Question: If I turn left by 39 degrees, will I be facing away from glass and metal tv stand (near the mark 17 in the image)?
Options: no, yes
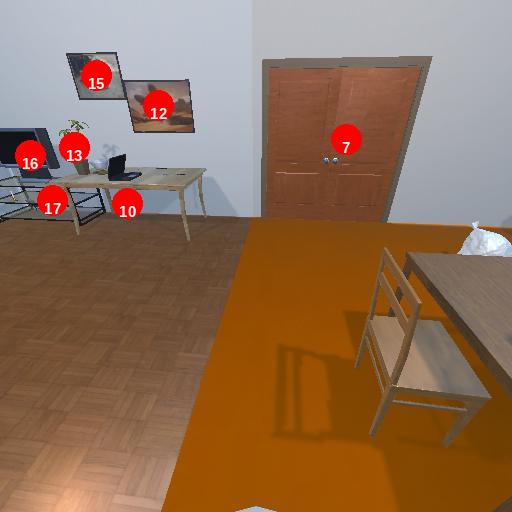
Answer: no